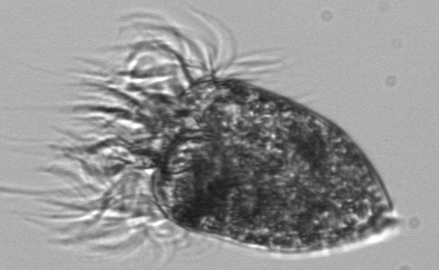
Label: Pelagostrobilidium